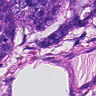
Metastatic tissue present: yes